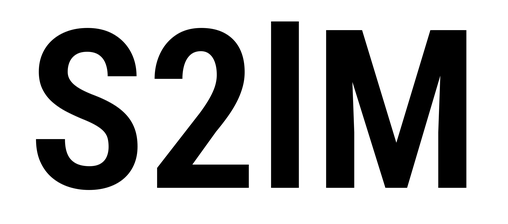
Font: Roboto_Condensed_SemiBold